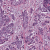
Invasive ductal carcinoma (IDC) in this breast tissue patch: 1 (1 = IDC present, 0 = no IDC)